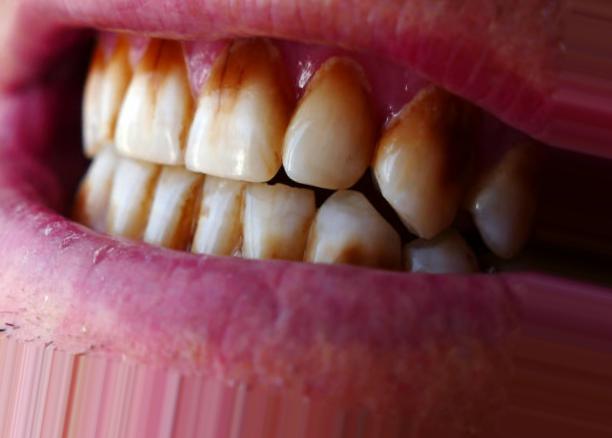
Condition: Tooth Discoloration